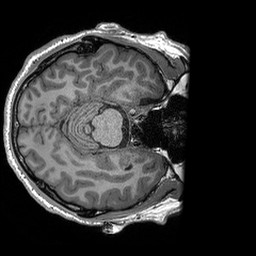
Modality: T1w
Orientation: axial
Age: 24
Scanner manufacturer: siemens
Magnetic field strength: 3 T
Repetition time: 2.3 s
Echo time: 0.00296 s